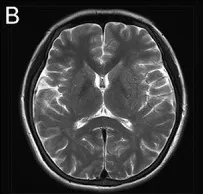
Neuroimaging findings in patient 1. T2-weighted axial cranial magnetic resonance imaging showed multiple flow-voids on both basal ganglia.
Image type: radiology (mri)